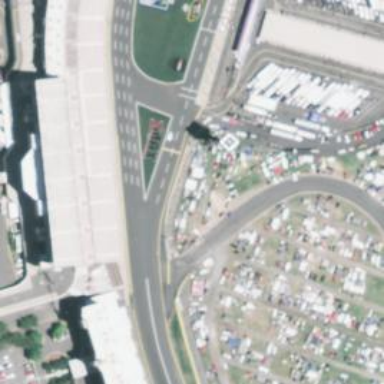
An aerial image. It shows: Raceway for motor sports.